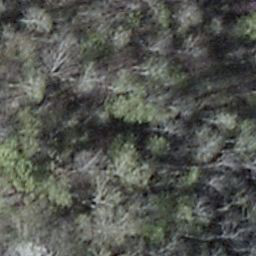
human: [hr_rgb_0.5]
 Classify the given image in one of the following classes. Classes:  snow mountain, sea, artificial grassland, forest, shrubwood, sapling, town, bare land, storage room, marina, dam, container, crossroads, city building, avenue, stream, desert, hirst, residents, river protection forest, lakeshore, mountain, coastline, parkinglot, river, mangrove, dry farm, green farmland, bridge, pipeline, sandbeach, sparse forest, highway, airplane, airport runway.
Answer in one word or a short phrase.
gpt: shrubwood